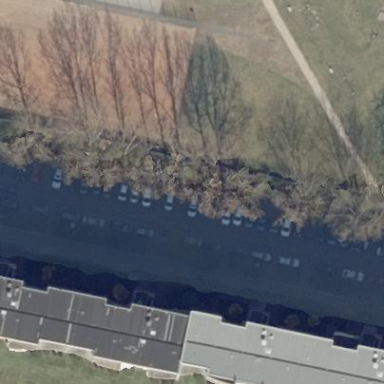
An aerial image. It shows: Street-side parking area with concrete surface.